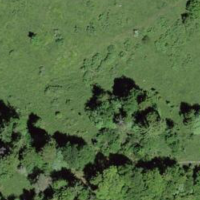
EUNIS habitat code: 41
Species observed at this site:
Fagus sylvatica